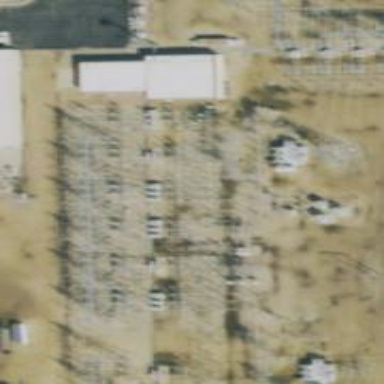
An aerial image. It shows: Switch used for power control.